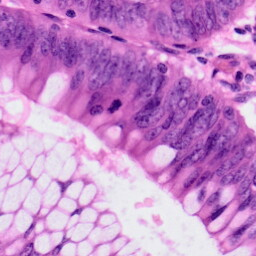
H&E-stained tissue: Colon